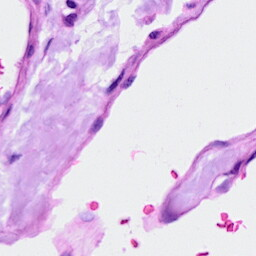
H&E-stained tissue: Ovarian